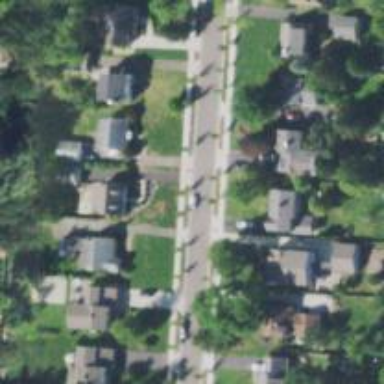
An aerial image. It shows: Residential driveway used as service road.